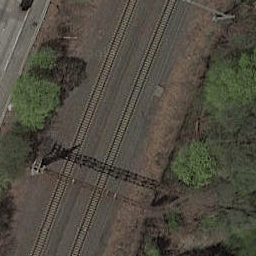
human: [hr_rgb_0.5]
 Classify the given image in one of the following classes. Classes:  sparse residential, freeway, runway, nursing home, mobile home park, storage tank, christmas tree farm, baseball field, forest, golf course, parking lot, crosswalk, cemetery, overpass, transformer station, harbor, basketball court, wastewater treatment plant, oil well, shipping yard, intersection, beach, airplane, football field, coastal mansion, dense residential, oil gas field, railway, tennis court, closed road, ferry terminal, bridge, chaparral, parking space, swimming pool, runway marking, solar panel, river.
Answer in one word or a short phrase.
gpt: railway